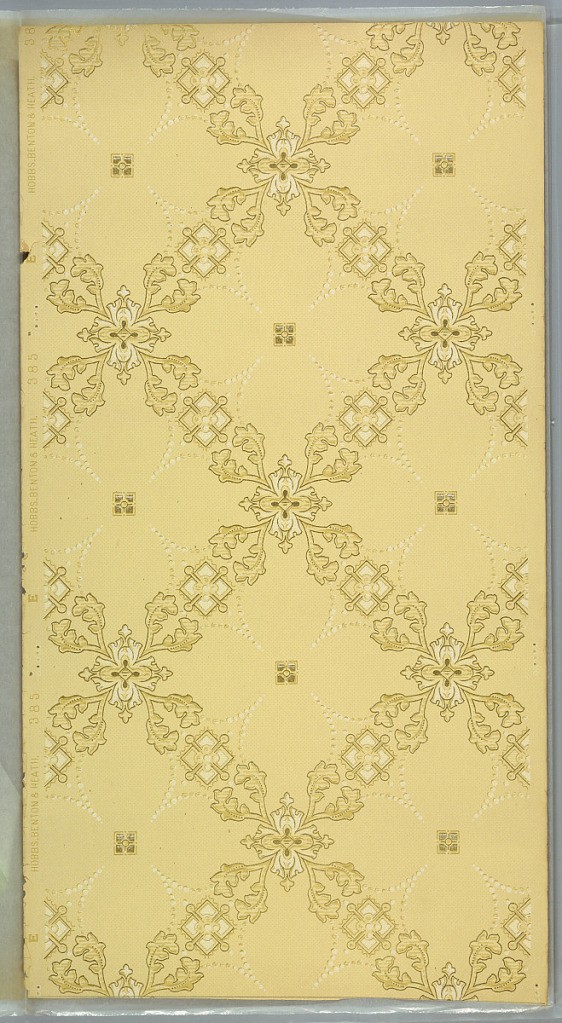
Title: Ceiling paper
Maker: Hobbs, Benton & Heath, Hoboken, New Jersey
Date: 1905–1915
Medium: Machine-printed paper
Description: Large lattice design of geometric and foliate medallions. Center of each square space has fleuron and beading that forms petal-like design. Background of light dots and vermiculation. Beige ground. Printed in tans, white and metallic gold. Printed in selvedge: "Hobbs. Benton & Heath." Pattern number "385" "E"